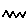
Label: zigzag